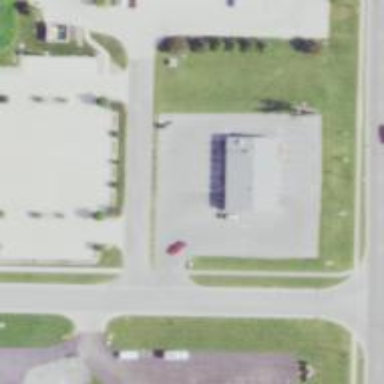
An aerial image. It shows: Convenience shop.